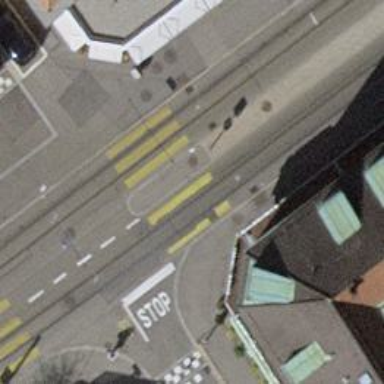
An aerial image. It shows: Uncontrolled zebra crossing with pedestrian island.